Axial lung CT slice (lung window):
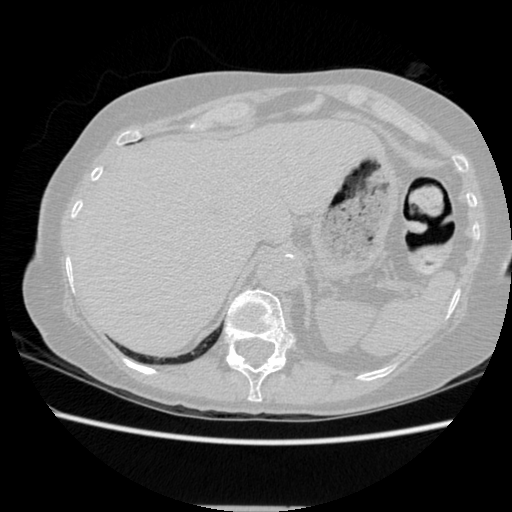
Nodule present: no